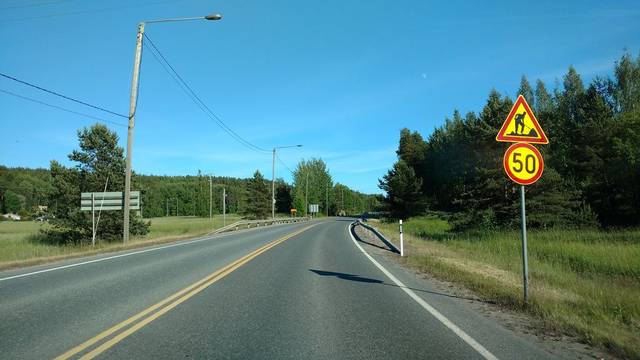
Region: Finland
Coordinates: 60.388, 23.164